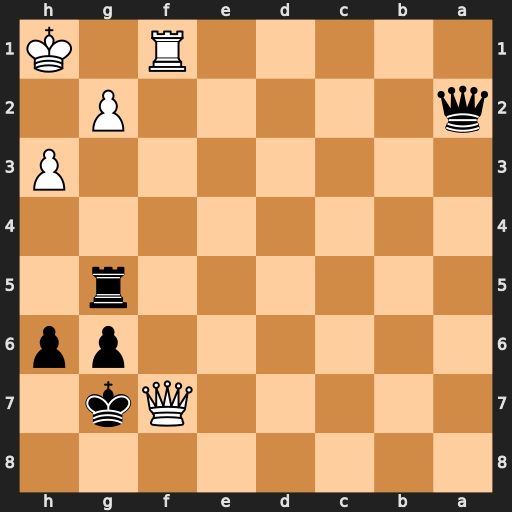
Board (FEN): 8/5Qk1/6pp/6r1/8/7P/q5P1/5R1K
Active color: b
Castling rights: -
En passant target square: -
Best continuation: Qxf7 Rxf7+ Kxf7